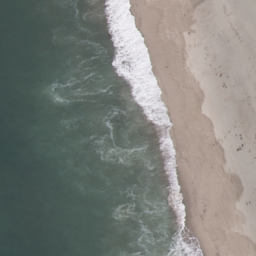
Label: beach